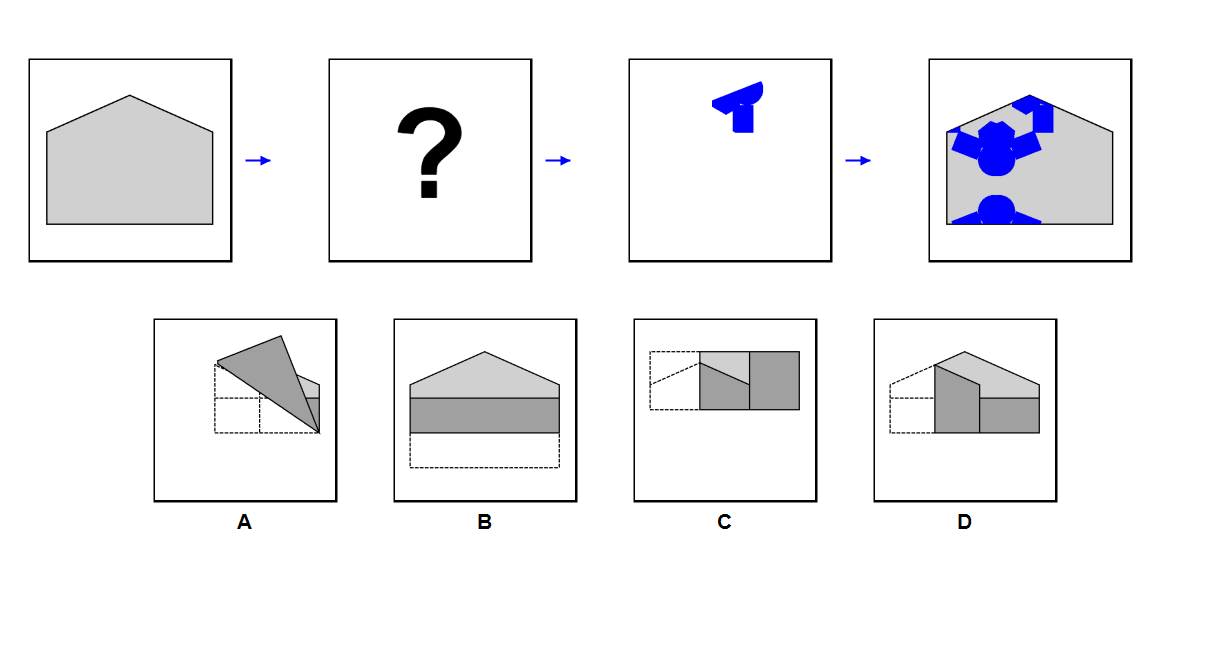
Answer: C